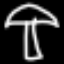
Label: mushroom